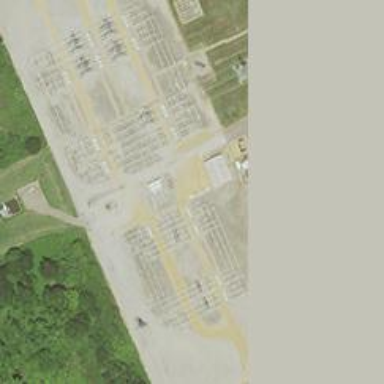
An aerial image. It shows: Switch for power supply.